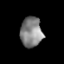
Tissue: lung
Cell type: Epithelial cells
Senescence score: 0.1563
Nuclear area (px): 643
Mean DAPI intensity: 132.465